Breast ultrasound image
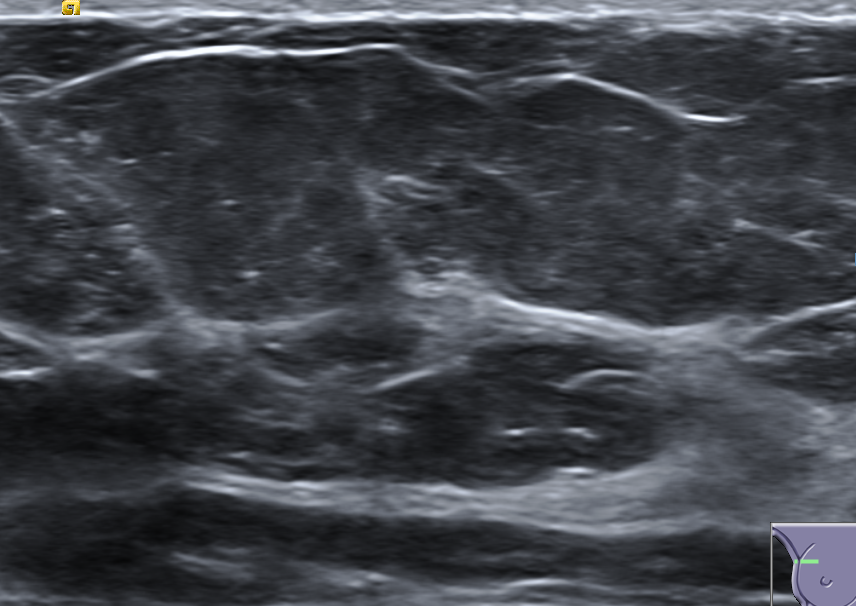
Diagnosis: normal